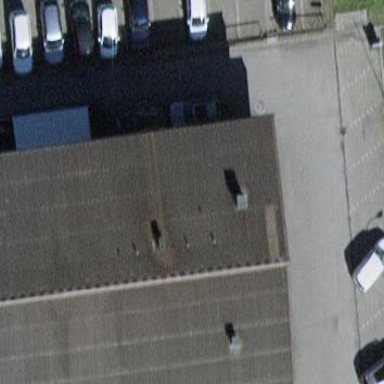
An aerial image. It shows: Industrial building.